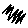
Label: zigzag